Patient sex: F
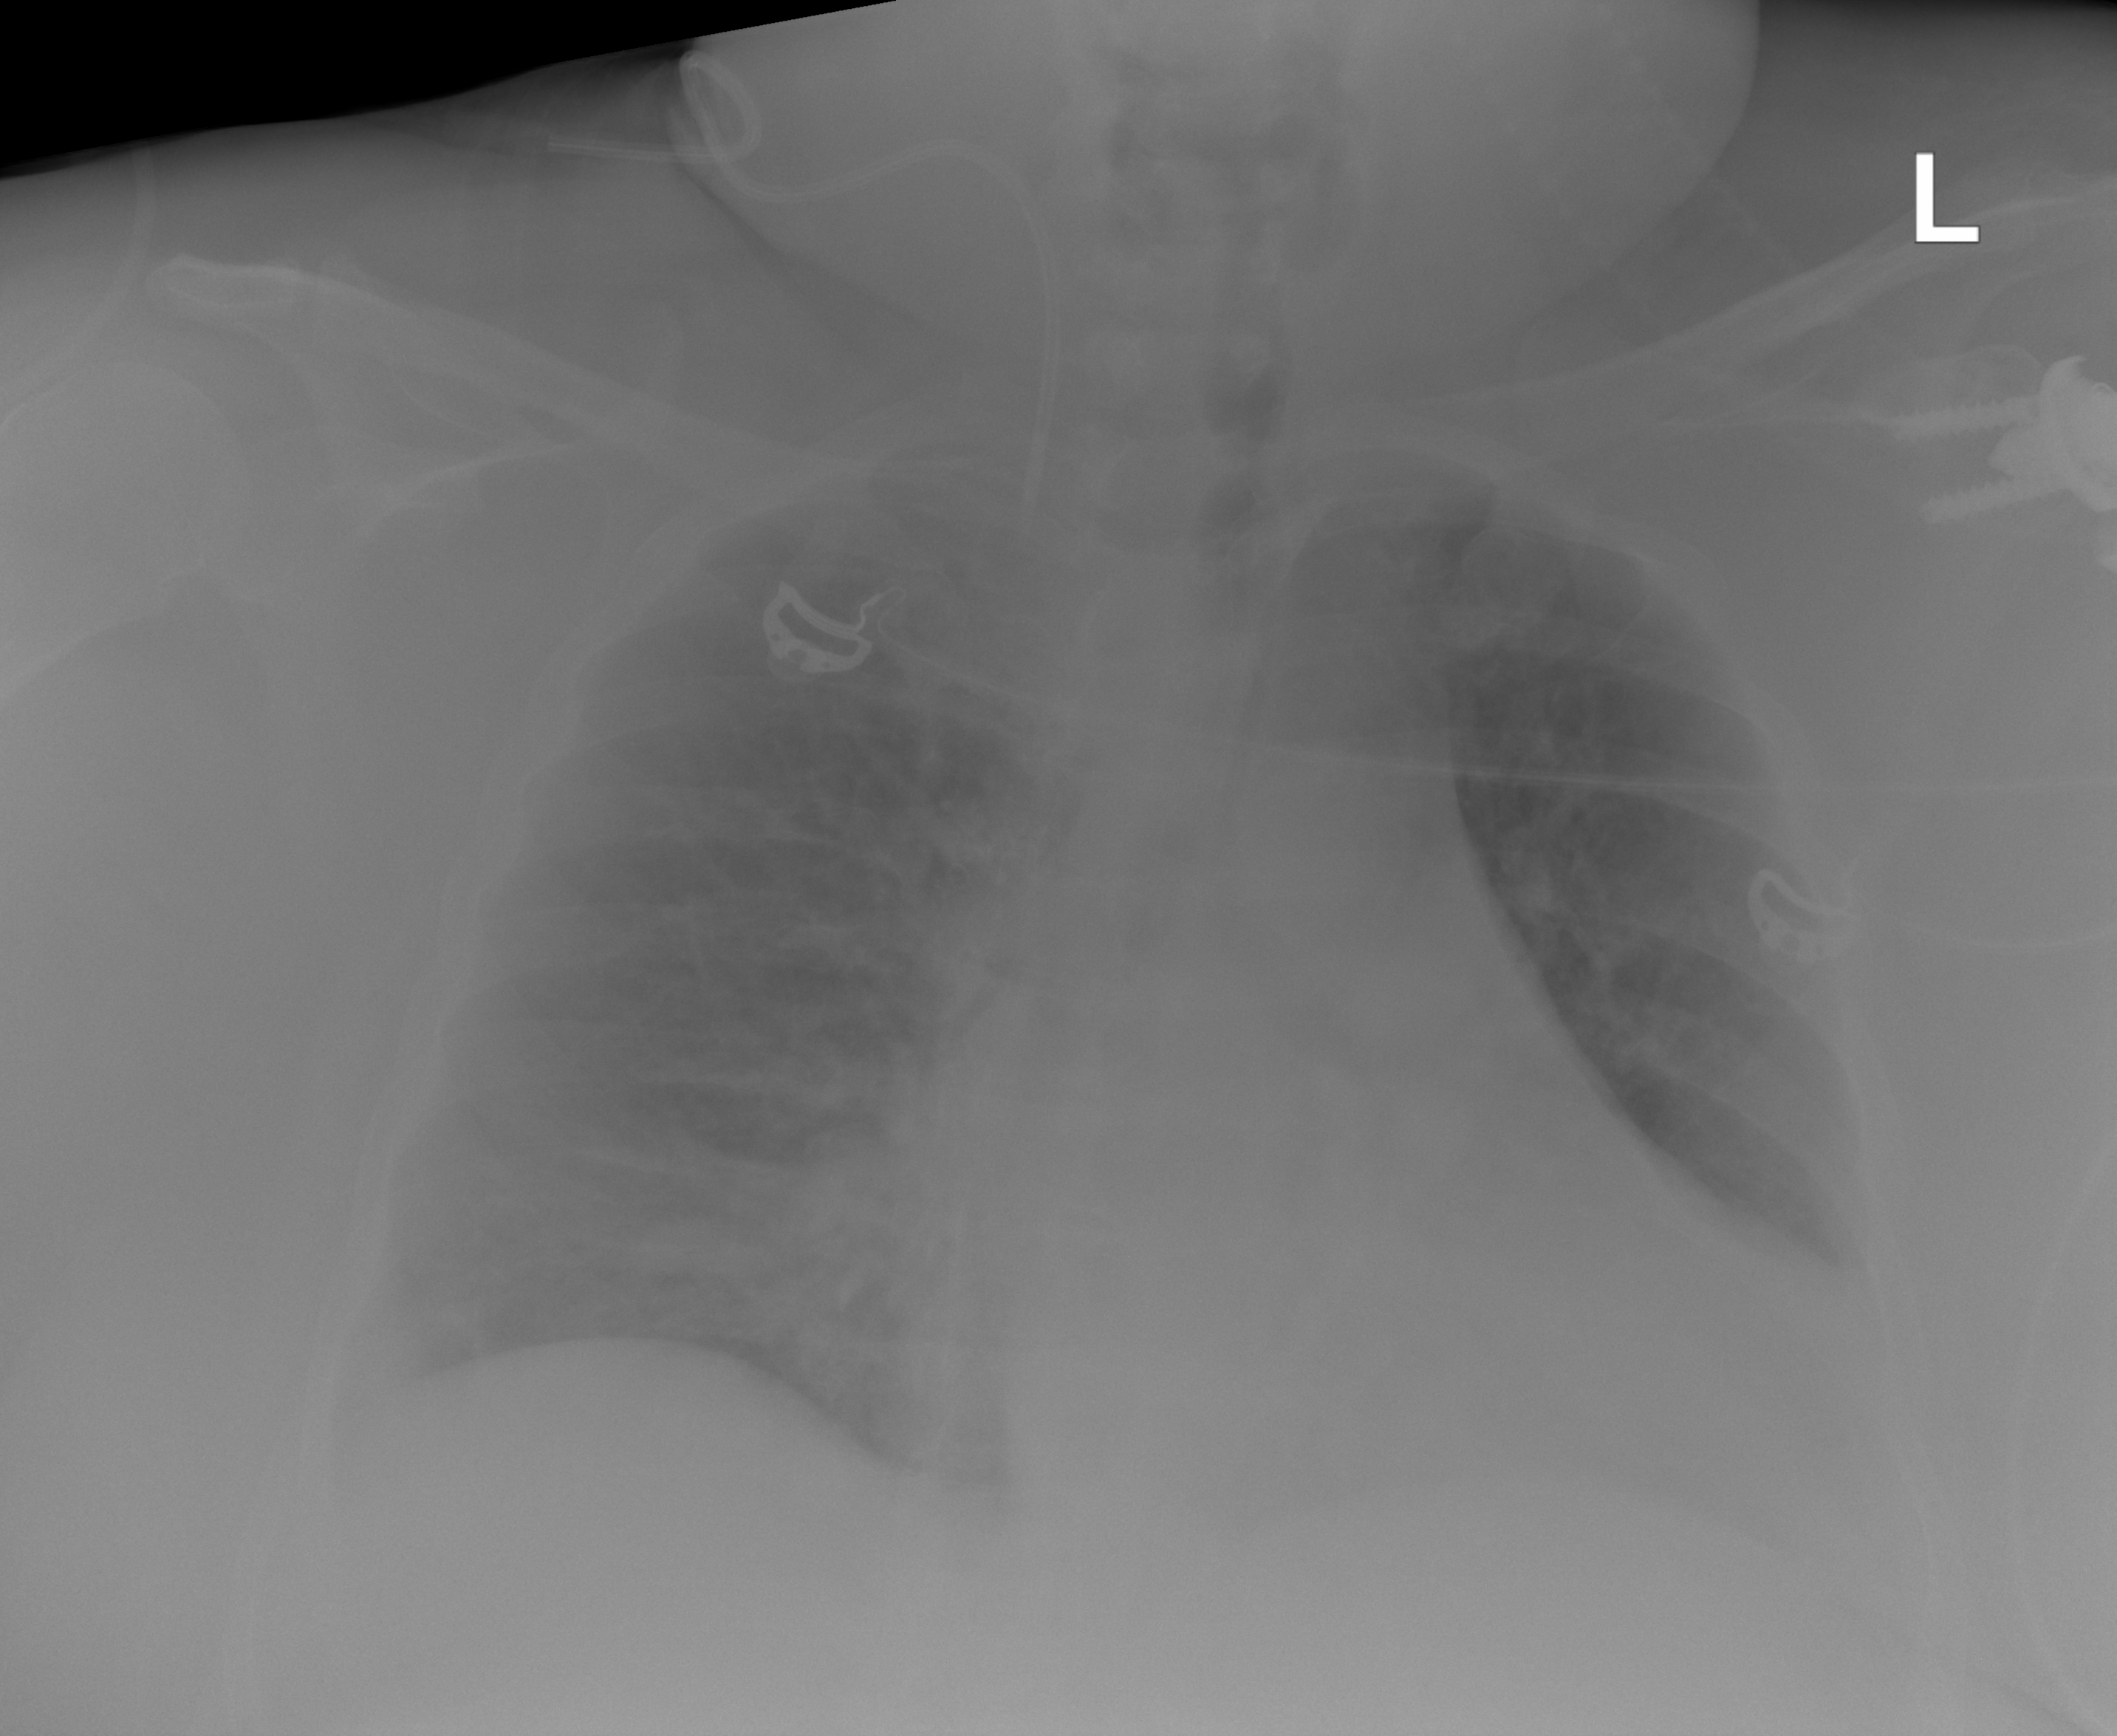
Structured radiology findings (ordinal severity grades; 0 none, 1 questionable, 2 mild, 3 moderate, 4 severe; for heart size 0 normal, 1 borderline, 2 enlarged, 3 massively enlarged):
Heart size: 2
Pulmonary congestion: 0
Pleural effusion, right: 0
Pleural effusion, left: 0
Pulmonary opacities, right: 3
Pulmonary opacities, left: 0
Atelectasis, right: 1
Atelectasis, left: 0